Field crop: maize
Growth stage: 2
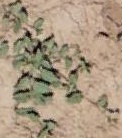
Species: convolvulus